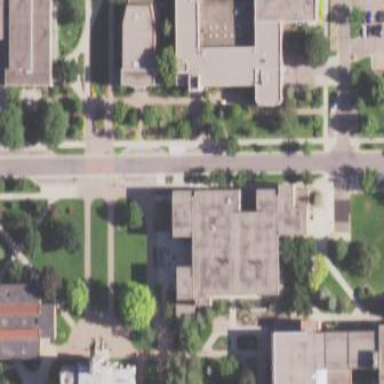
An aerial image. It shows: Library building.